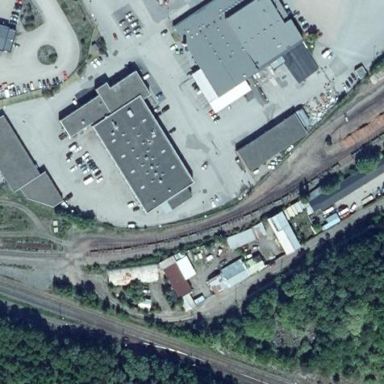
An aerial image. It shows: Industrial building.